Field crop: maize
Growth stage: 2
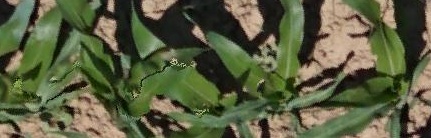
Species: maize